Question: I'm trying to make a window layout usable from different windows.

As you can see from image, I've got a logo, a left vertical progress bar and two control buttons in the bottom part of the window (plus menu bar and status bar).
Those parts should be always the same in different windows, and play/stop should be interacting run-time with the common parts but also with parts build in the middle of the window ("part in each window different").
I can't understand what i should use for creating a standard layout callable from each window where I need it, made in a way were I can replace for each of those windows just the middle part.
Any tips? I probably just need to understand the way to go (sad to be c# wpf newbie)!
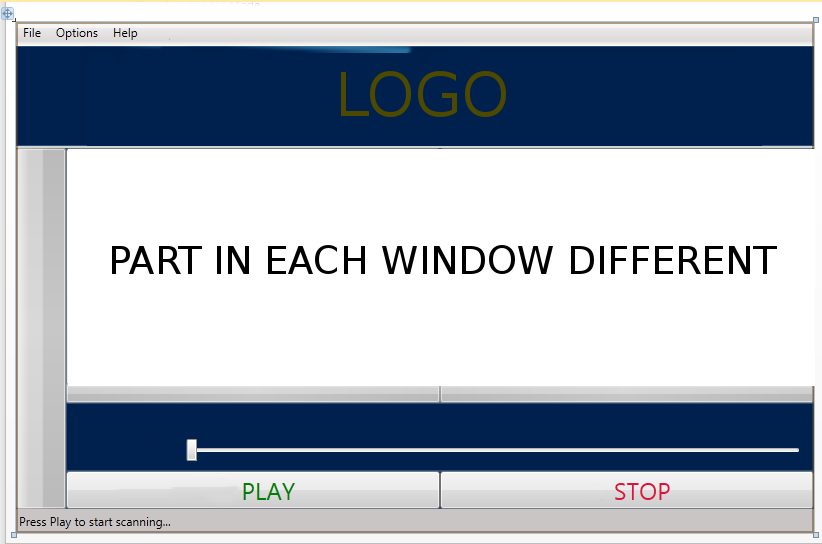
Answer: You can use a content control and then just switch the content
<URL>
This link has what you need. You can put the page templates in a separate file if you will be doing lots of content switching